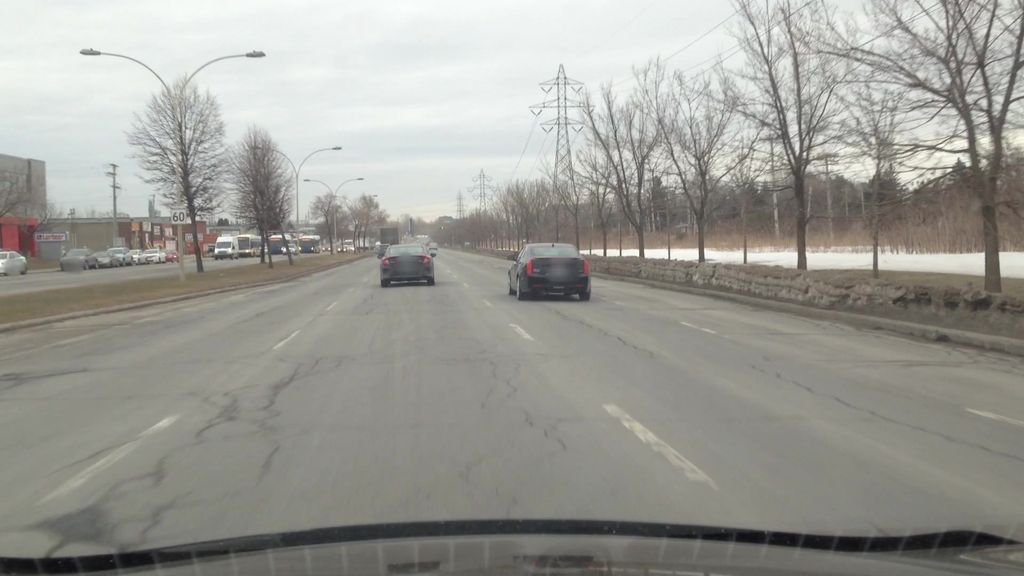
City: montreal